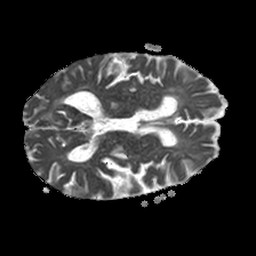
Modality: ADC
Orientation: axial
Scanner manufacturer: philips
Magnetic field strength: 1.5 T
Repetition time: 3.395 s
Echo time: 0.06922 s